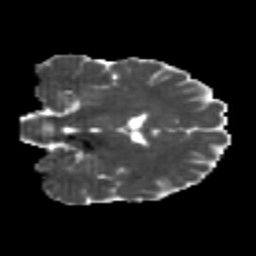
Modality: MD
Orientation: coronal
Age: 20
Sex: male
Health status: healthy
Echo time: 0.074 s